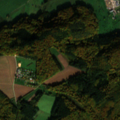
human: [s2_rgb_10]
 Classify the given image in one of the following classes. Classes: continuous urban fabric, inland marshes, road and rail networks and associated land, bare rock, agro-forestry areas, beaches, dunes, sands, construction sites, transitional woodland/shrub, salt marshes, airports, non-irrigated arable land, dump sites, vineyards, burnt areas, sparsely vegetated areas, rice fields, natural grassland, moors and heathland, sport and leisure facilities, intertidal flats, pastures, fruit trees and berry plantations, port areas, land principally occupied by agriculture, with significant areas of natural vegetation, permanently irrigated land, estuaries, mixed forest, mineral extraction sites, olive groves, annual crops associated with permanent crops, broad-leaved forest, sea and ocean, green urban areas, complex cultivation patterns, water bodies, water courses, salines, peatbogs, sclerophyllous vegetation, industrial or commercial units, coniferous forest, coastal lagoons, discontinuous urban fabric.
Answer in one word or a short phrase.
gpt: discontinuous urban fabric, non-irrigated arable land, pastures, coniferous forest, mixed forest